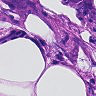
Metastatic tissue present: yes